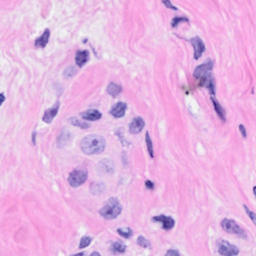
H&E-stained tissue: Breast